Question: I want to add a dropdown menu on an action bar using SherlockActionBar. I have found this code in demos:
'''
Context context = getSupportActionBar().getThemedContext();
ArrayAdapter<CharSequence> list = ArrayAdapter.createFromResource(
context, R.array.dropdown_items, R.layout.sherlock_spinner_item);
list.setDropDownViewResource(R.layout.sherlock_spinner_dropdown_item);
getSupportActionBar().setNavigationMode(ActionBar.NAVIGATION_MODE_LIST);
getSupportActionBar().setListNavigationCallbacks(list, this);
'''
What I want is that the spinner menu item to be an icon and not the first/selected item in the dropdown. How can I do this? I have tried to set a drawable to the textview in a custom sherlock_spinner_item and also to set text empty but it does not work. Thanks.

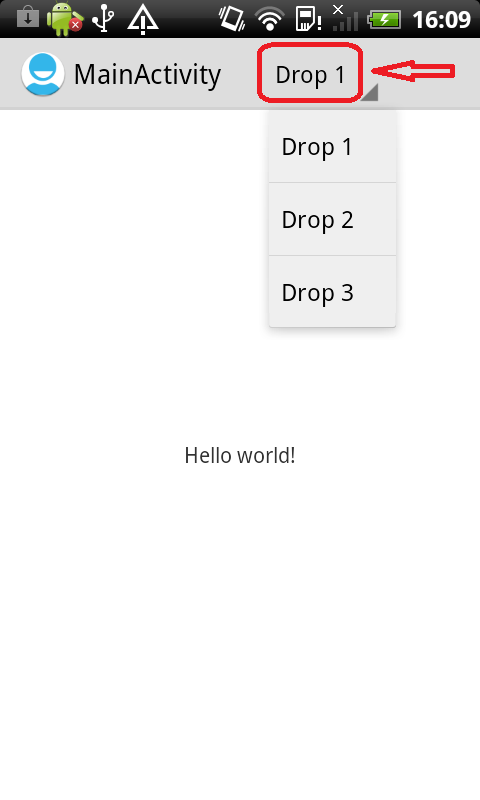
Answer: A 'SpinnerAdapter', the type of adapter used for that widget, allows for specifying custom layouts for both the drop-down layouts and the selected item layouts.
From the illustration you would want to use a different view for the selected item layout which displayed a representative icon of some sort. It's probably best to write your own class that implements 'SpinnerAdapter' to achieve this functionality rather than relying on one of the built-in ones (like 'ArrayAdapter').